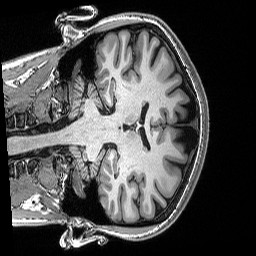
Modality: T1w
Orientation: coronal
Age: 22
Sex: female
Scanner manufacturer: siemens
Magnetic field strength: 3 T
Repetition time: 2.53 s
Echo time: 0.0033 s